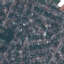
Label: Residential